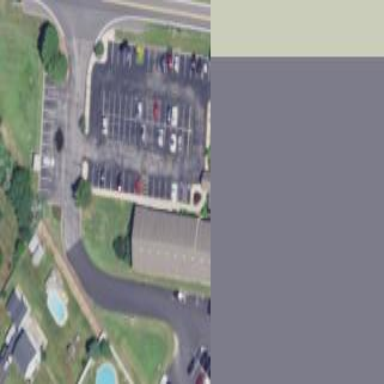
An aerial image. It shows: Hotel building.